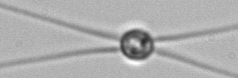
Label: Chaetoceros_danicus